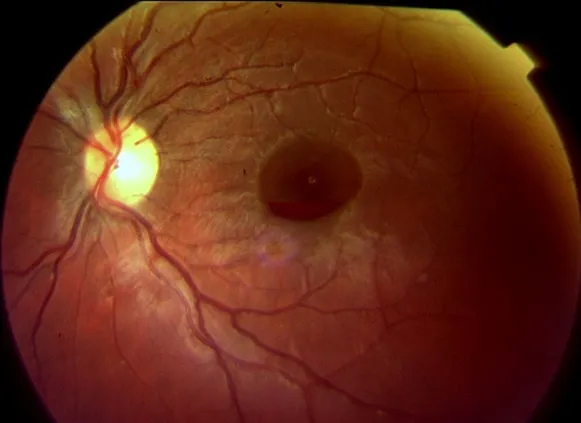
Retinography of the left fundus shows a preretinal hemorrhage in absorption.
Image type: ophthalmic_imaging (fundus_photograph)